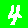
Digit: 4